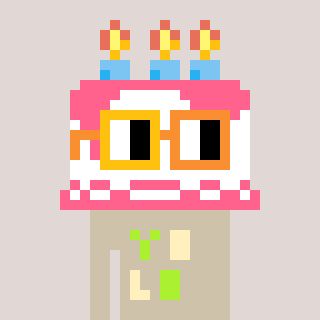
a pixel art character with square yellow and orange glasses, a cake-shaped head and a bege-colored body on a warm background